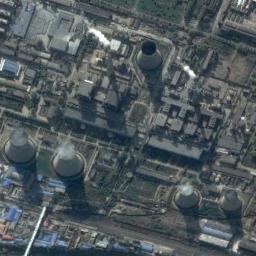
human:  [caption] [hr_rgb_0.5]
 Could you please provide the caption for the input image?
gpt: In the thermal power plant, there are workshops and machinery  There are five cooling towers, Four are steaming, and two chimneys are smoking .

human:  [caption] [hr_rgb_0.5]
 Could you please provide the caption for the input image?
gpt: There are two thermal power stations, and the left one is emitting smoke .

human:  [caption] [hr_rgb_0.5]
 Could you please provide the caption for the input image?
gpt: The thermal power station is on the grass next to some buildings with white mist above .

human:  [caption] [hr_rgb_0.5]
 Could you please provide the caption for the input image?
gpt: Many buildings are near the thermal power station .

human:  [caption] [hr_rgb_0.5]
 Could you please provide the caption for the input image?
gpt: There are many buildings and some chimneys on the thermal power station .